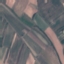
Label: PermanentCrop